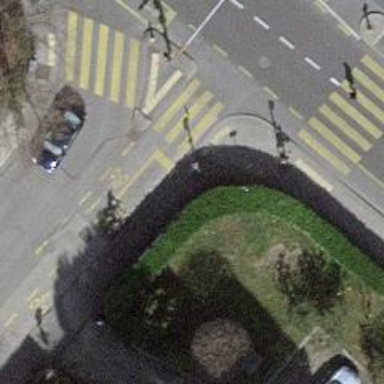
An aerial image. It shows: Pedestrian crossing with zebra markings on footway.